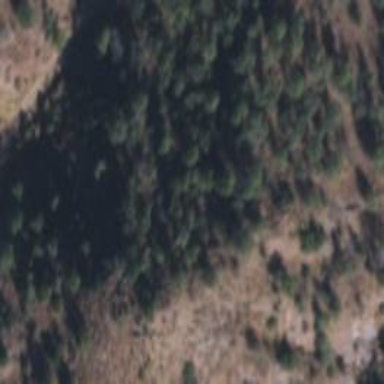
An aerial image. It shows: Woodland with evergreen needle-leaved trees.